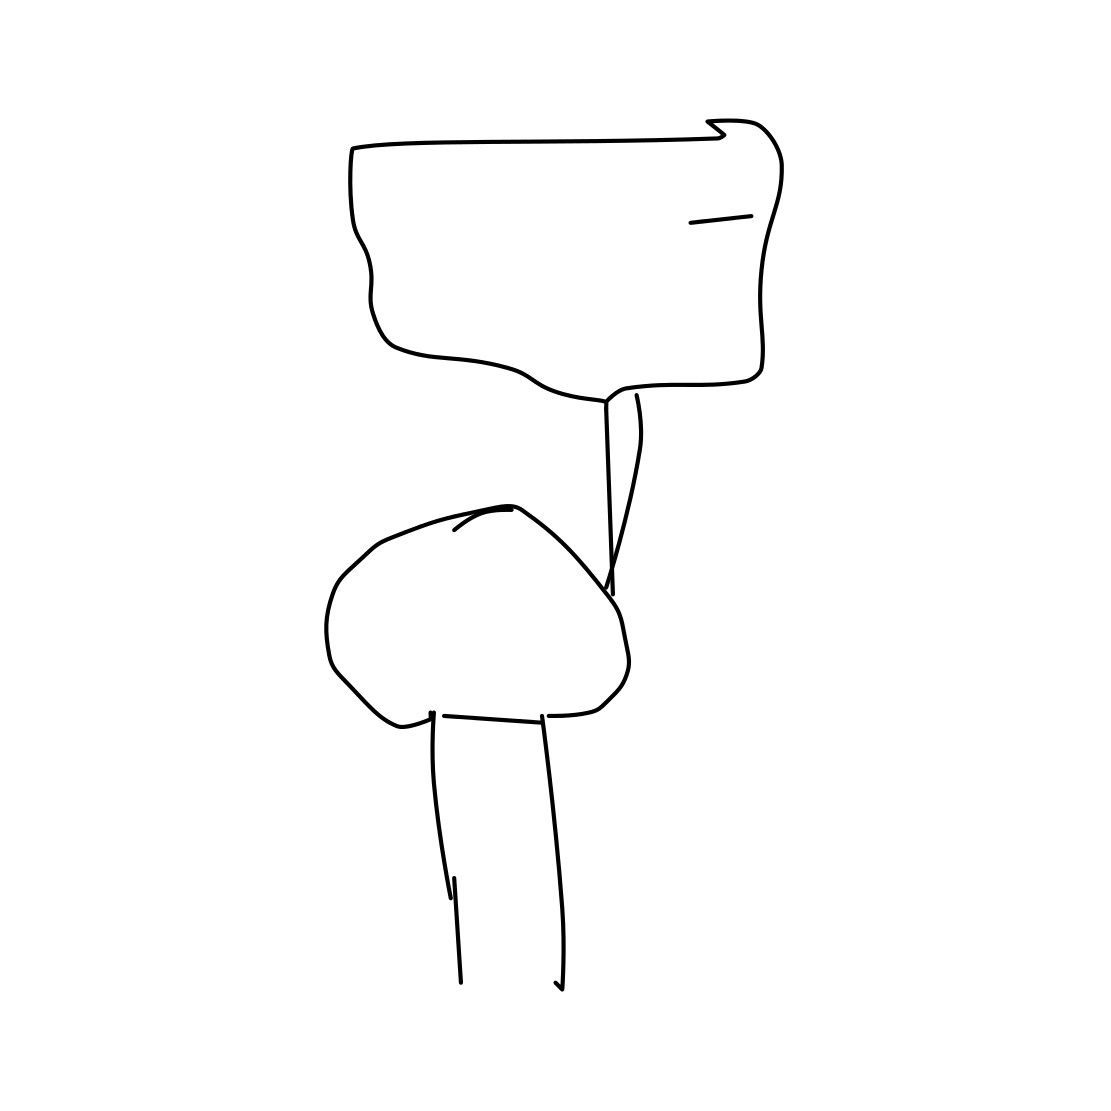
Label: toilet